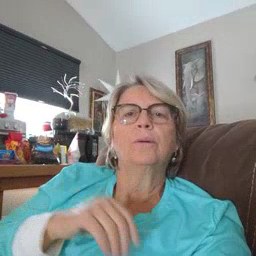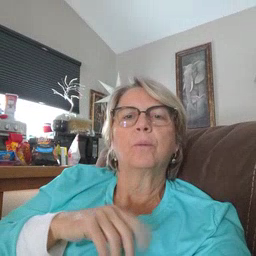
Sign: hair